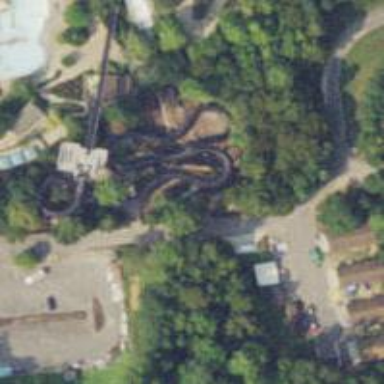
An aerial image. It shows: Water slide attraction next to waterway.